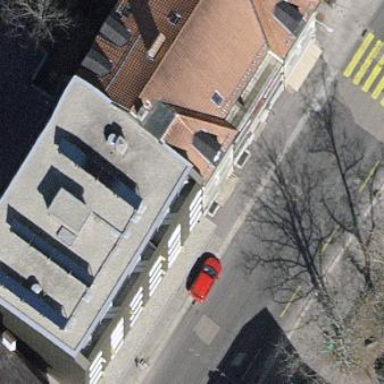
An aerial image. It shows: Building that houses car repair shop.